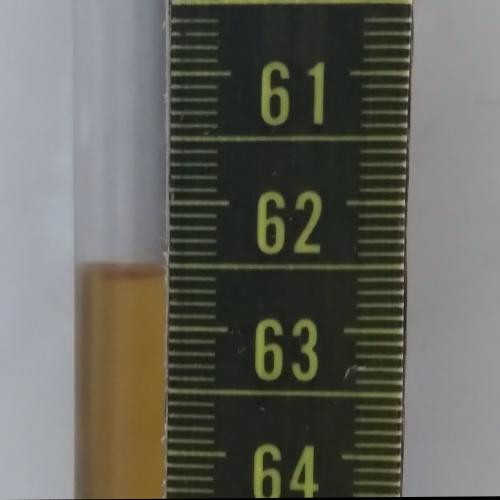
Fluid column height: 62.6 cm